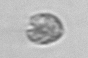
Label: coccolithophorid